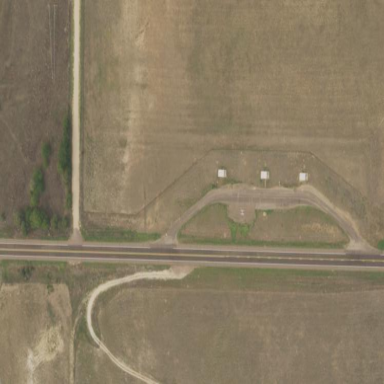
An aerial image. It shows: Rest area on the road.